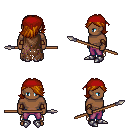
a pixel art fantasy rpg character, male body template, human, dark skin, brown tattered cape, magenta pants, brunette swoop hairstyle, red bandana, cloth bracers, metal boots, spear, four views (front, back, left, right), 2x2 character sprite sheet, small pixel art, hard edges, no anti-aliasing